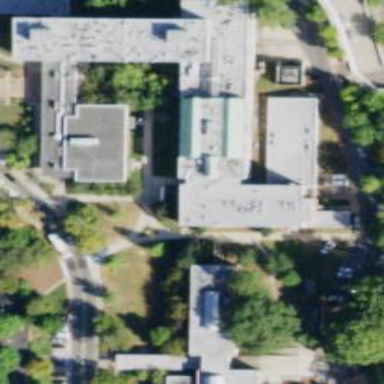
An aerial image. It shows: University building.